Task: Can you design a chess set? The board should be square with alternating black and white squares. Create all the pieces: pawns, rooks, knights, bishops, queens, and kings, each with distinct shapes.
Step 3196:
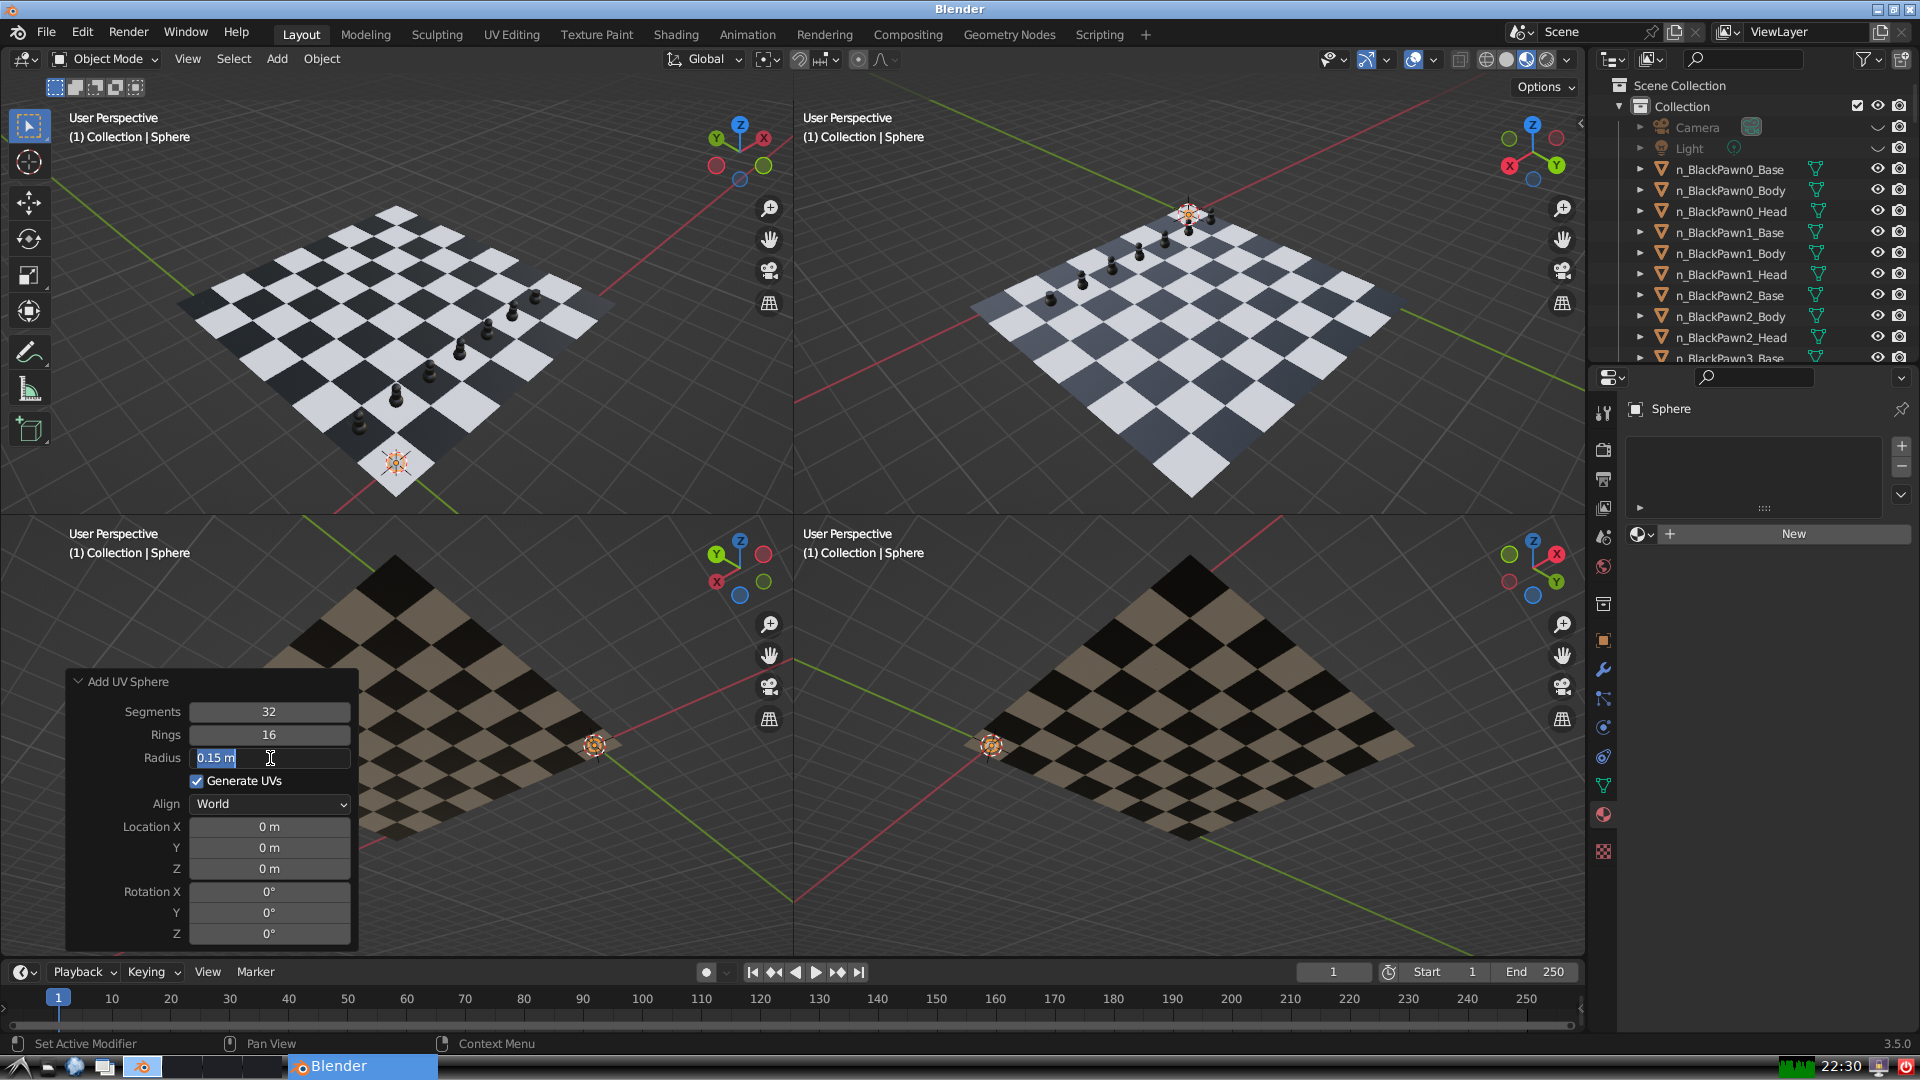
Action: input_text: 0.1